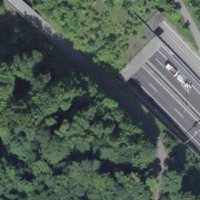
EUNIS habitat code: 57
Species observed at this site:
Buteo buteo